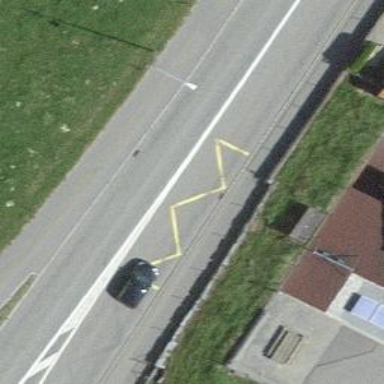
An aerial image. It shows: Public transport stop position.